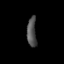
Tissue: prostate
Cell type: Epithelial cells
Senescence score: 0.3607
Nuclear area (px): 273
Mean DAPI intensity: 81.74